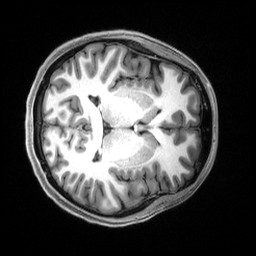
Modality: T1w
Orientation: axial
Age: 19
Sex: female
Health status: healthy
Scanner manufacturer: siemens
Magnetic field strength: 3 T
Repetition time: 2.5 s
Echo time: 0.00222 s